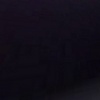
Label: space